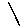
Label: line